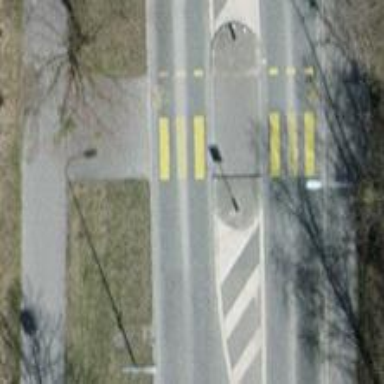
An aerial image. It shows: Marked crossing with pedestrian island.